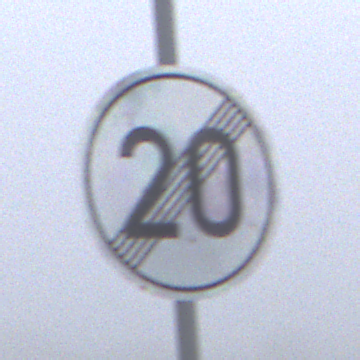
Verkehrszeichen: EndeGeschwindigkeit20
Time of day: MorningAfternoon
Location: Outdoor (RoadRail)
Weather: Overcast
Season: NotSpecified
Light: Natural